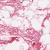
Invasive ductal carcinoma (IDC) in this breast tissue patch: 0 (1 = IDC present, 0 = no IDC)